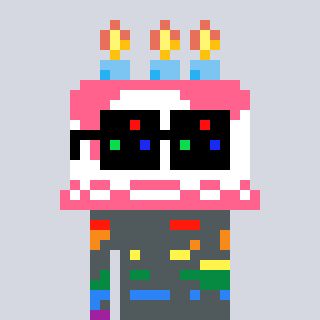
a pixel art character with square black sunglasses, a cake-shaped head and a peachy-colored body on a cool background